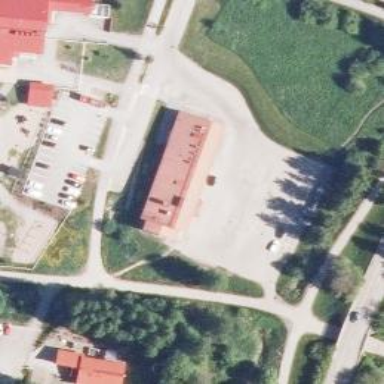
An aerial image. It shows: Post office.